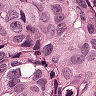
Metastatic tissue present: yes